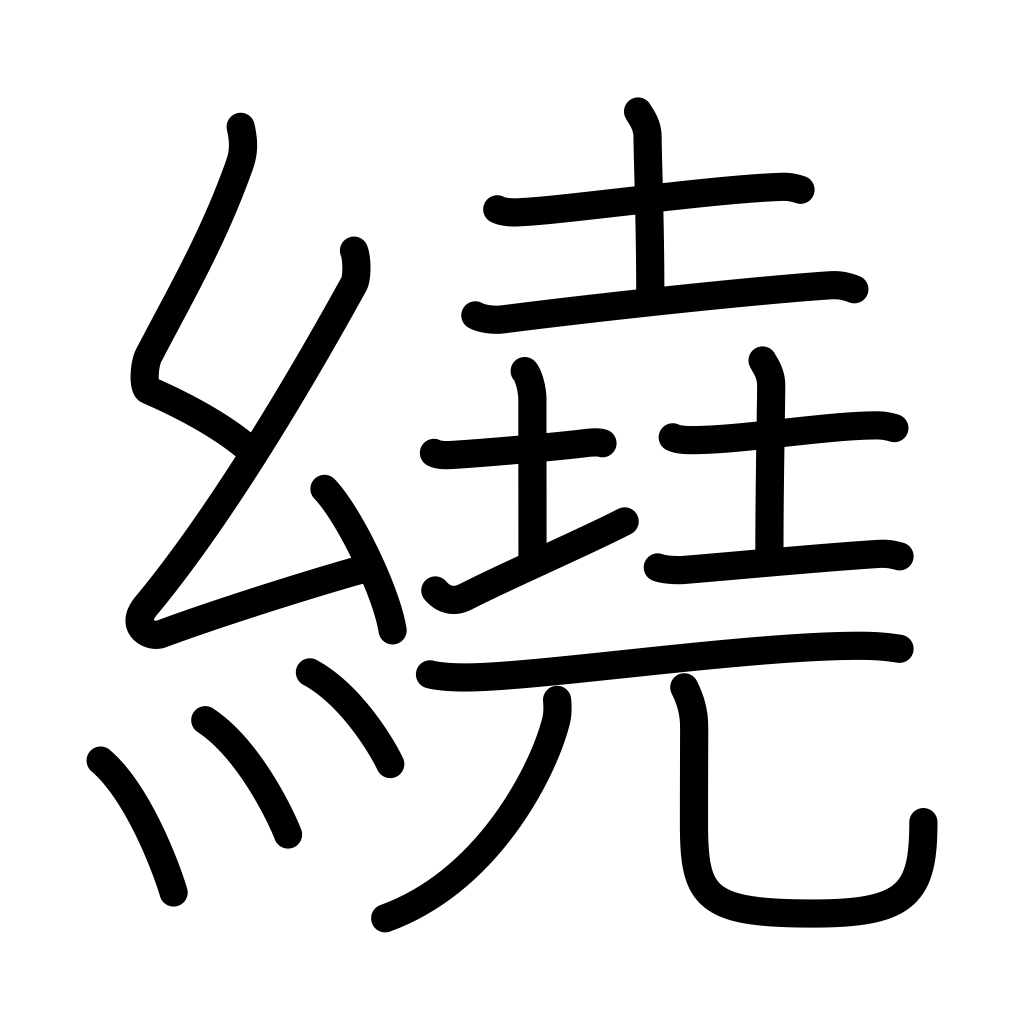
Meaning: surround, return